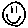
Label: smiley face